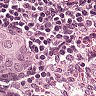
Metastatic tissue present: yes